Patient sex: M
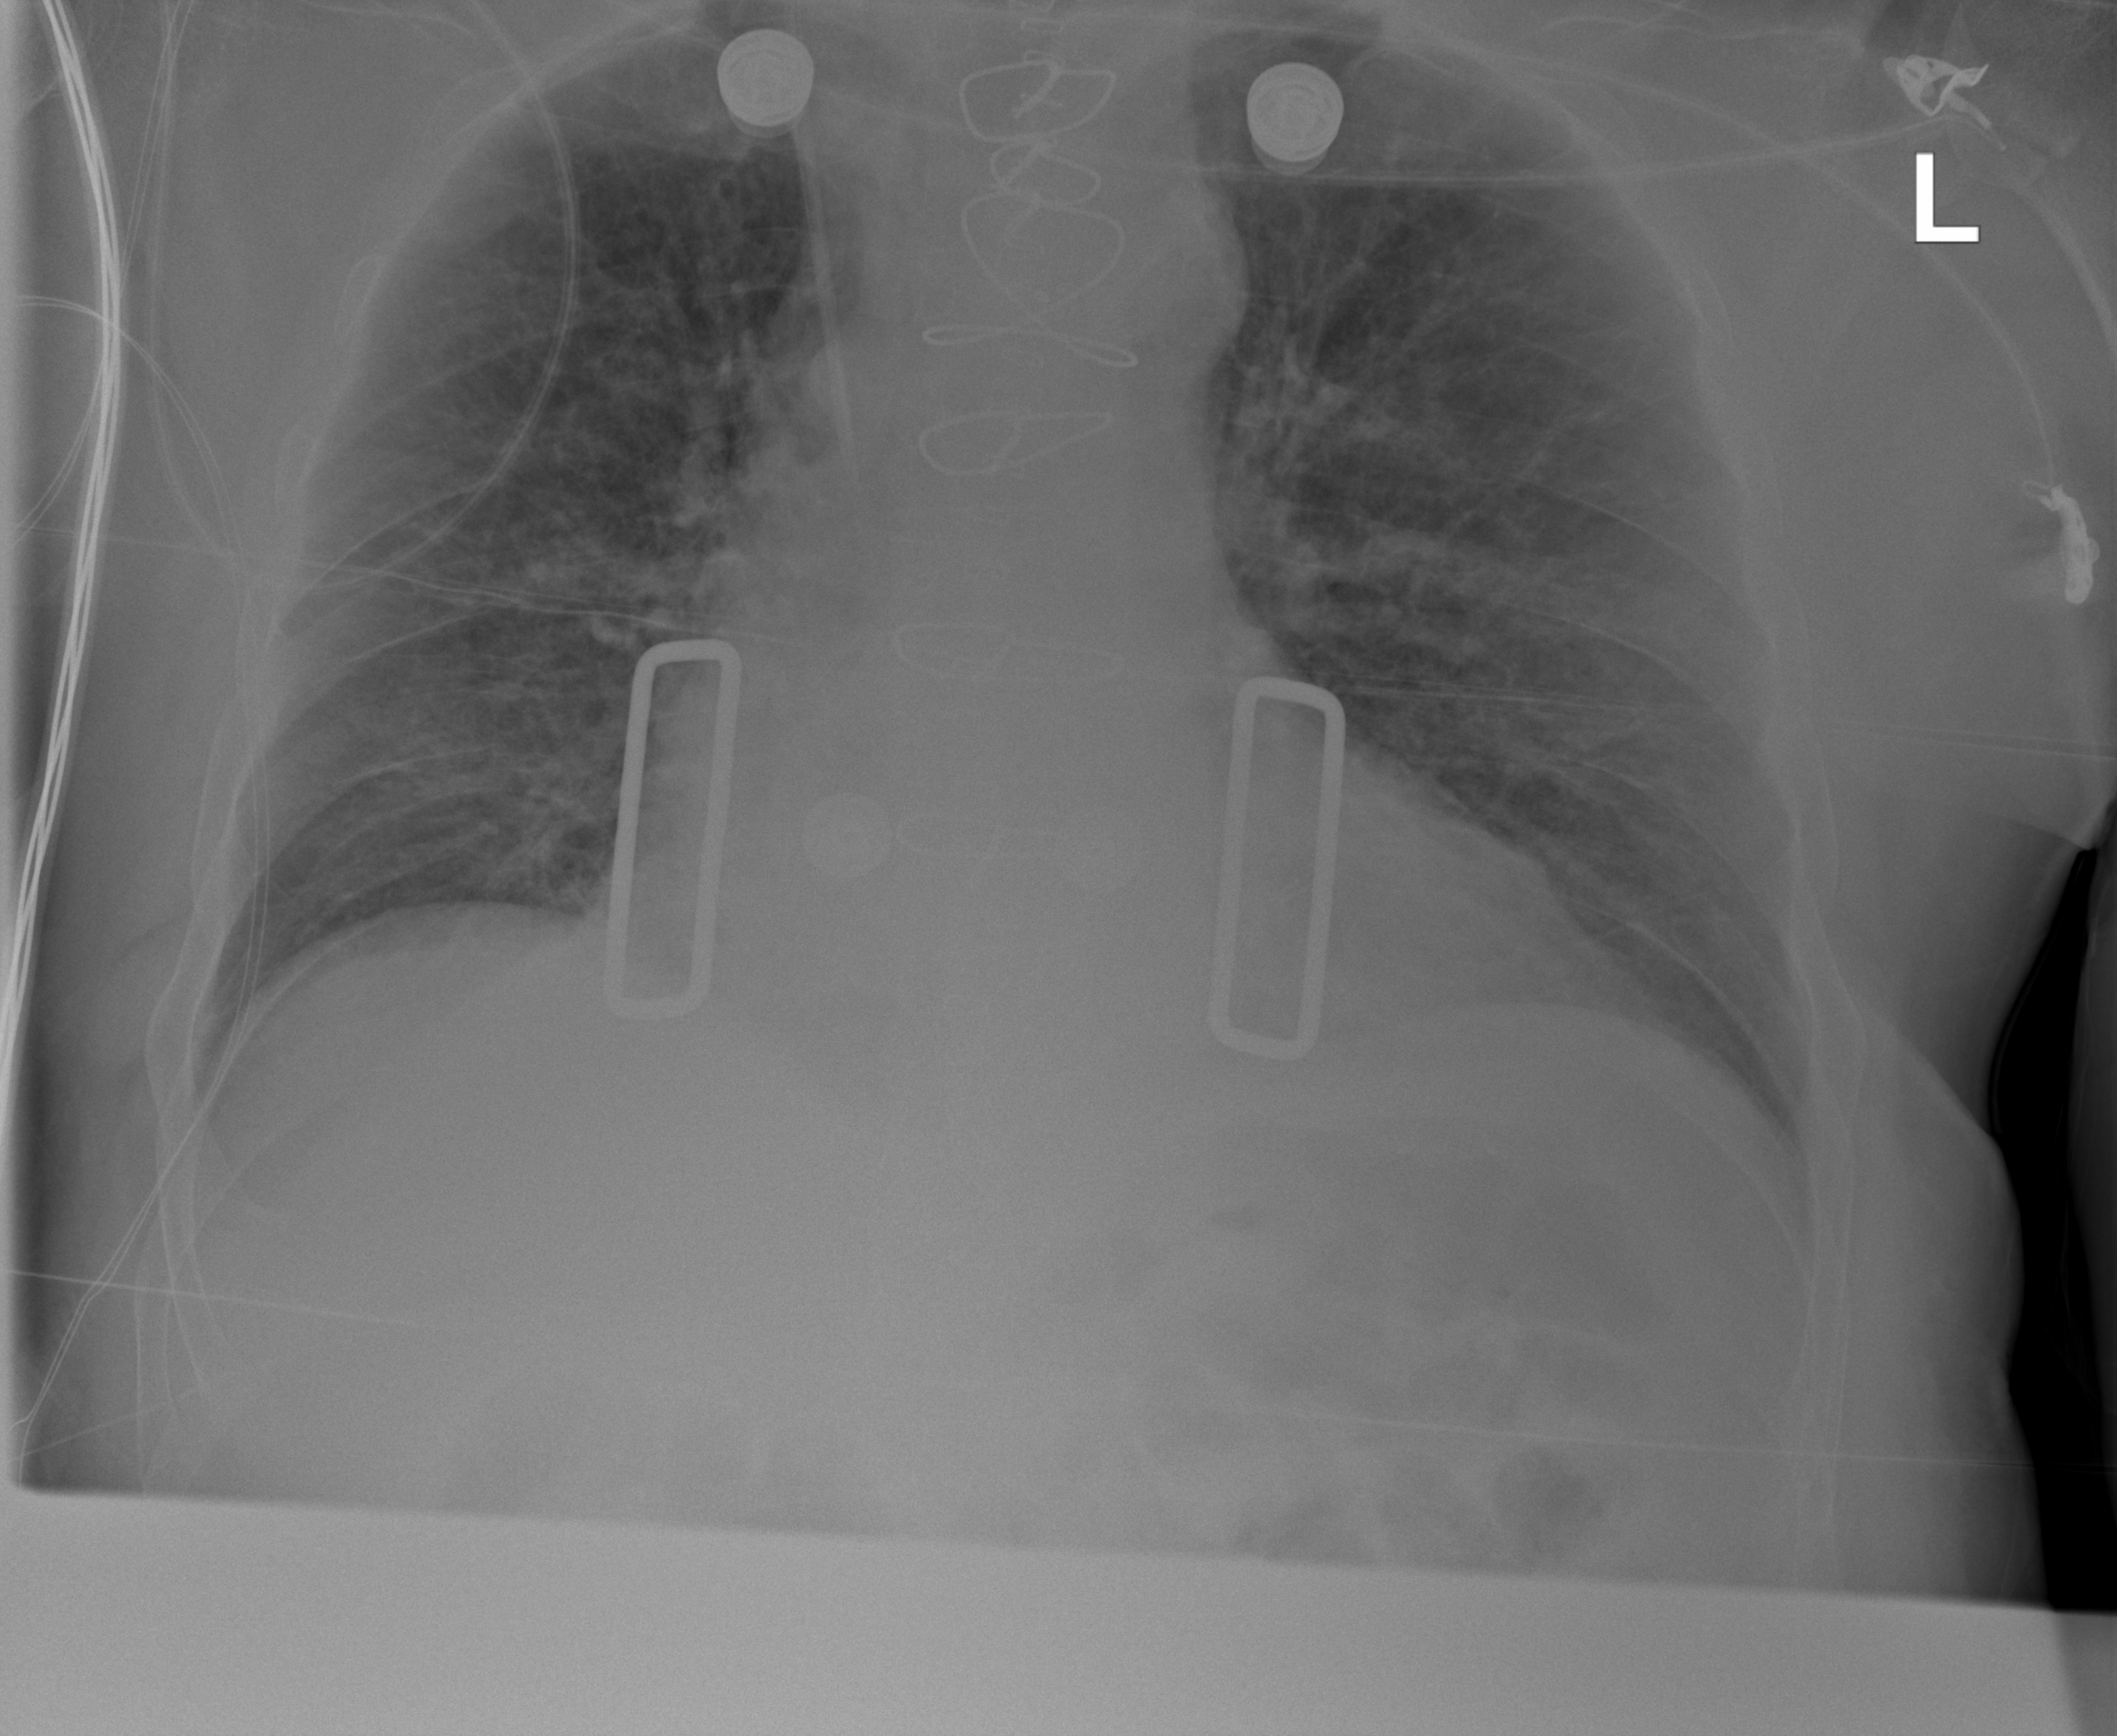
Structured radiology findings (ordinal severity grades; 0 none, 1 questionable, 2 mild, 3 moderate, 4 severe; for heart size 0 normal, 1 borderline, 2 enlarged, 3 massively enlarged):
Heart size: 0
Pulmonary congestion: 2
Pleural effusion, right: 0
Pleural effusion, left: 0
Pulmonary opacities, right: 2
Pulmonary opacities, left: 2
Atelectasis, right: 2
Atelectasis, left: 2